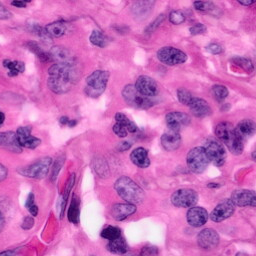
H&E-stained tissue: Pancreatic